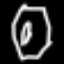
Label: octagon